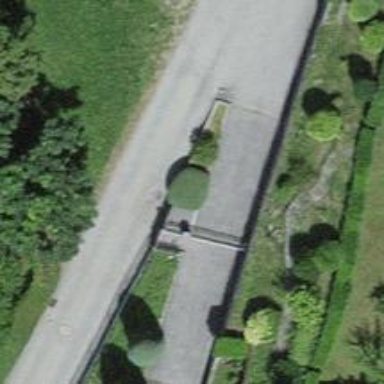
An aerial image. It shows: Gate.